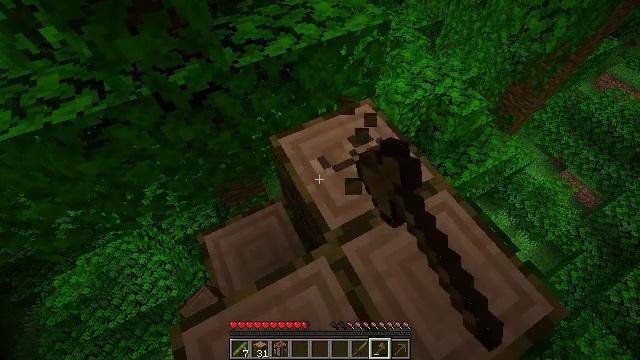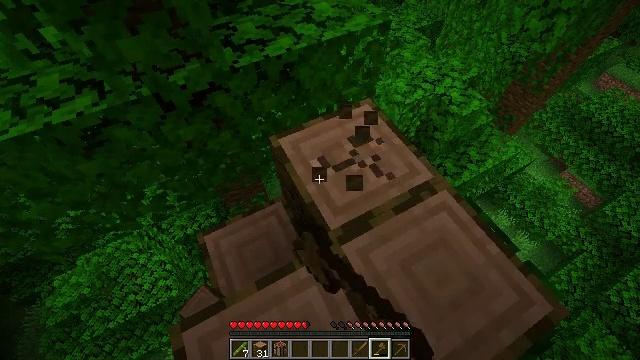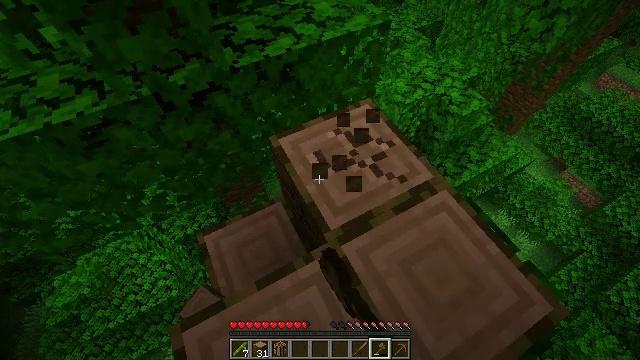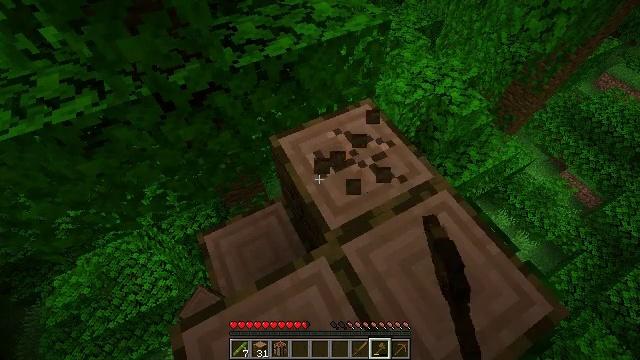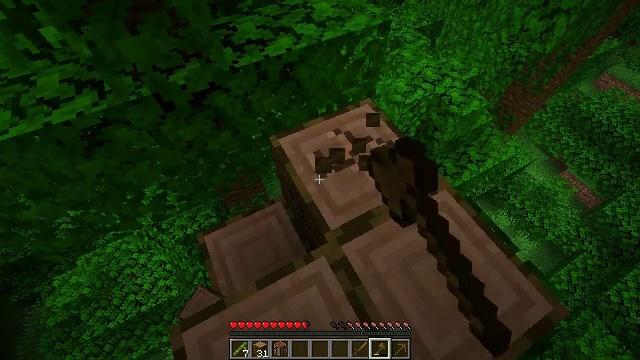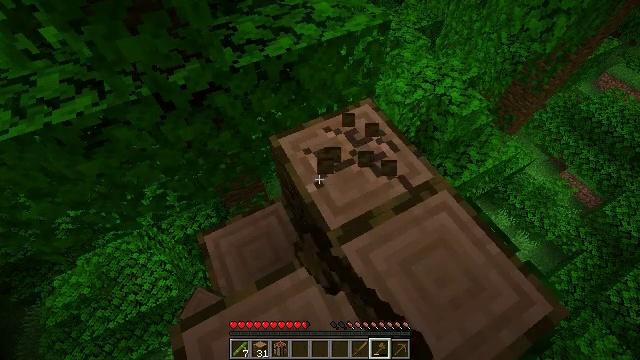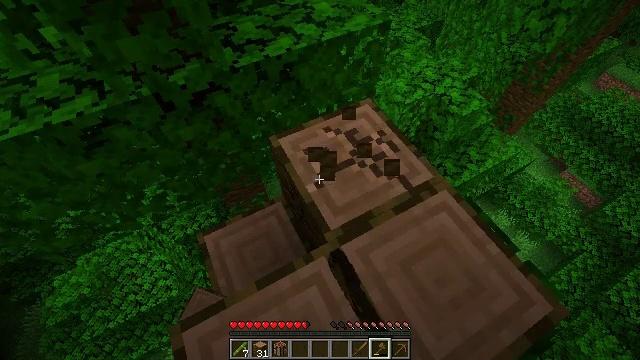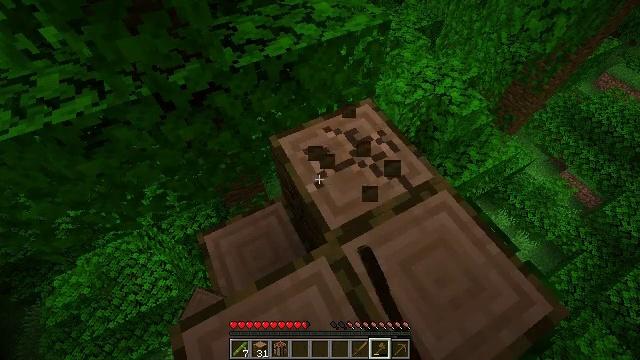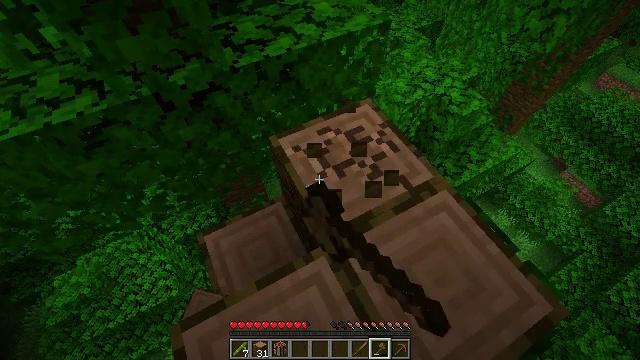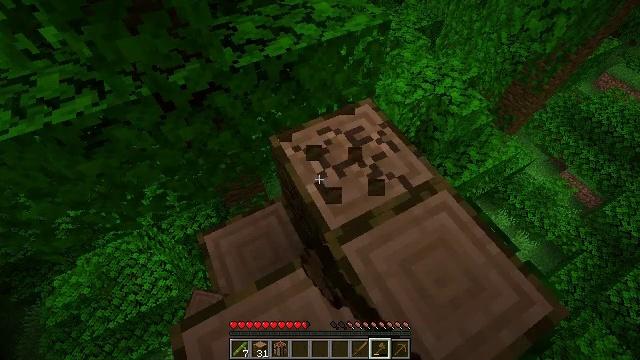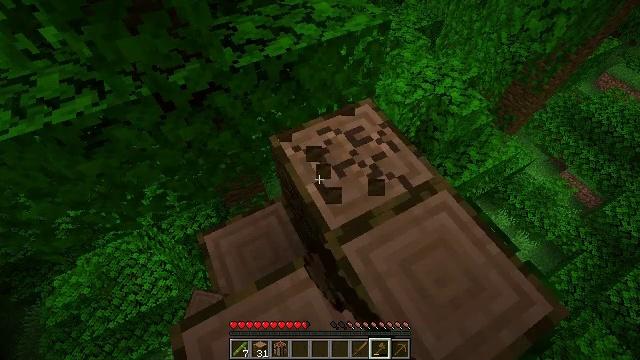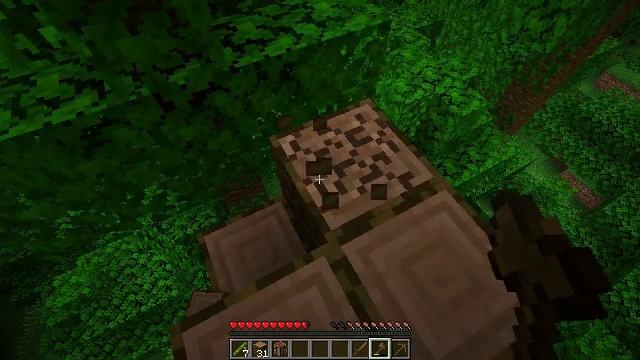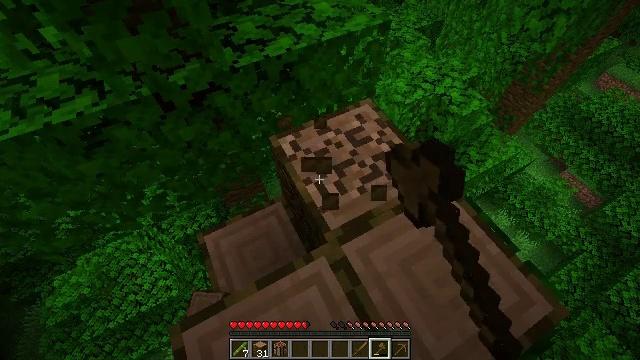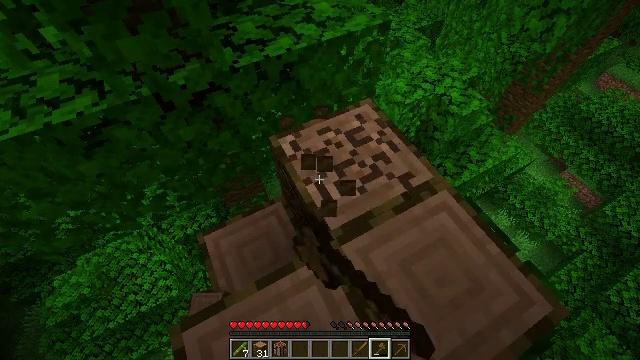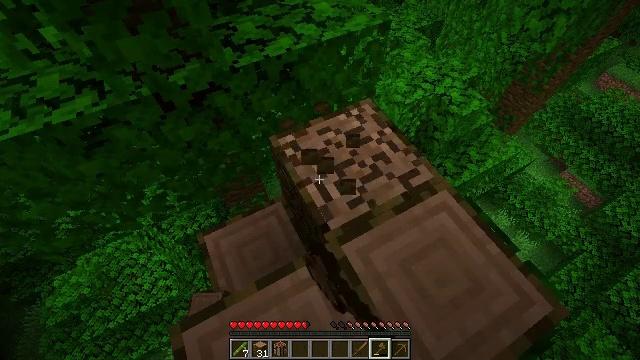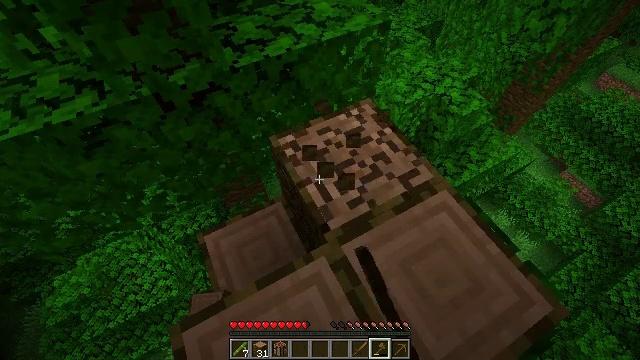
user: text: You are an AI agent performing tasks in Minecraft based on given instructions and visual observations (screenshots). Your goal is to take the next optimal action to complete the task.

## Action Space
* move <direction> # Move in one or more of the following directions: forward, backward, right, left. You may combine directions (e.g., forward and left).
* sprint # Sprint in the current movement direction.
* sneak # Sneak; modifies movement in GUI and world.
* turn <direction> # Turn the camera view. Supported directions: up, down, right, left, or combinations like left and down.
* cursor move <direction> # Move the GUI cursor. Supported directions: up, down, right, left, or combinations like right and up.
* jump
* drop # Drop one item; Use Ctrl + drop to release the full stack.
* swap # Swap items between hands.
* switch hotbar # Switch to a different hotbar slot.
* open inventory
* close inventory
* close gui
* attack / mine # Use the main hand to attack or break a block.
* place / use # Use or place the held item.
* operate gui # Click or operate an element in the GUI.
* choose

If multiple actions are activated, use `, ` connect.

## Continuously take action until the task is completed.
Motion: motion action
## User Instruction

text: Collect the jungle log for building.
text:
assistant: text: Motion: attack / mine
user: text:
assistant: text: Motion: attack / mine
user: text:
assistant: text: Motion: attack / mine
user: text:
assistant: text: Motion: attack / mine
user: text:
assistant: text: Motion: attack / mine
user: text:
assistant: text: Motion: attack / mine
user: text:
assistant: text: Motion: attack / mine
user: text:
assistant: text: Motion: attack / mine
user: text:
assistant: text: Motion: attack / mine
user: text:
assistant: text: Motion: attack / mine
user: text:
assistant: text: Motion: attack / mine
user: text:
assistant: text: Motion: attack / mine
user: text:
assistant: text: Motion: attack / mine
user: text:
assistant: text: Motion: attack / mine
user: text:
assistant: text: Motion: attack / mine
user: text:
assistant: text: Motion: attack / mine
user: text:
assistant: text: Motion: attack / mine
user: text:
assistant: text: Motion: attack / mine
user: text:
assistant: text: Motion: attack / mine
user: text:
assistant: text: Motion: turn right and down, attack / mine
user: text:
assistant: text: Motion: turn right and down, attack / mine
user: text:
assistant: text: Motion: turn right and down, attack / mine
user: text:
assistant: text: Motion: turn right, attack / mine
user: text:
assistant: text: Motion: turn right, attack / mine
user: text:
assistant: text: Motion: attack / mine
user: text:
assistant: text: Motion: attack / mine
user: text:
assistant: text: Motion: attack / mine
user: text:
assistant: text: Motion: attack / mine
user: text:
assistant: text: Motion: attack / mine
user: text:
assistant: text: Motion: attack / mine